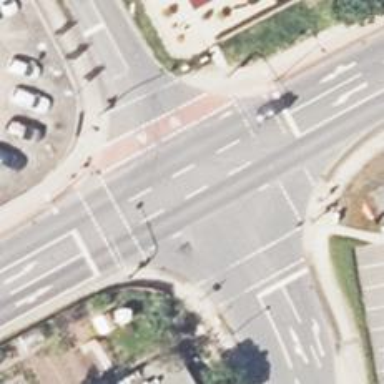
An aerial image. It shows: Road with traffic signals.